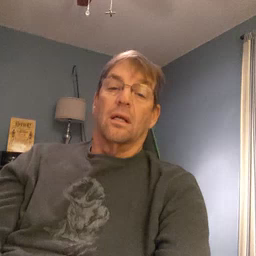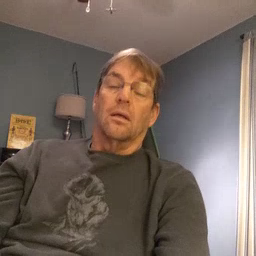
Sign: brother